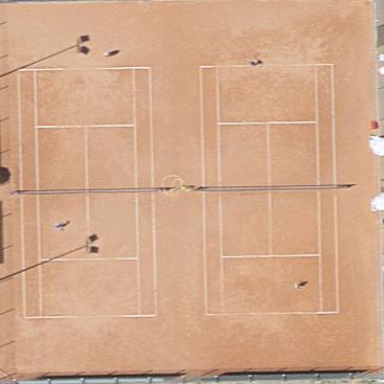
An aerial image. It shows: Tennis court in leisure pitch.